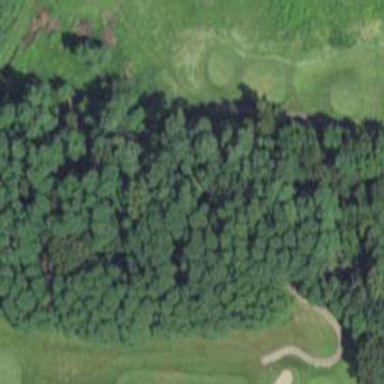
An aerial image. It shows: Well-maintained footway that resembles grade1 track. It is likely path used for golfing.